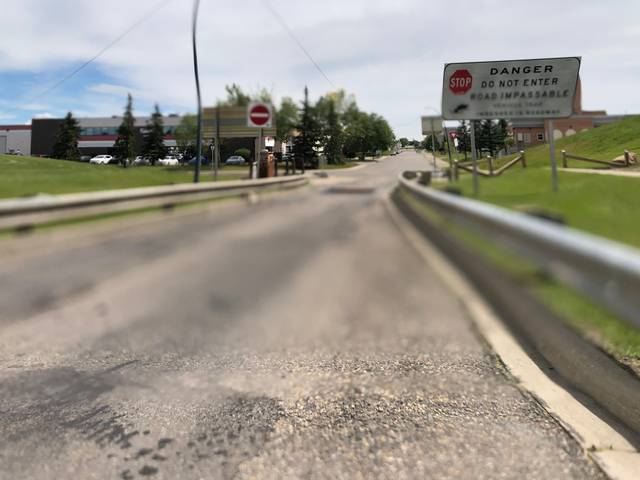
Region: Canada
Coordinates: 51.074, -114.01